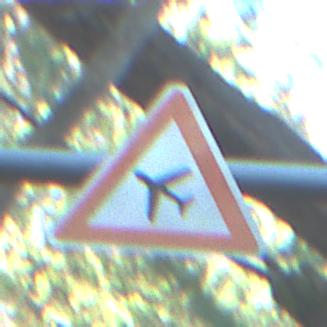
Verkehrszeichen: FlugbetriebRechts
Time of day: MorningAfternoon
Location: Outdoor (Nature)
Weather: Clear
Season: NotSpecified
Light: Natural